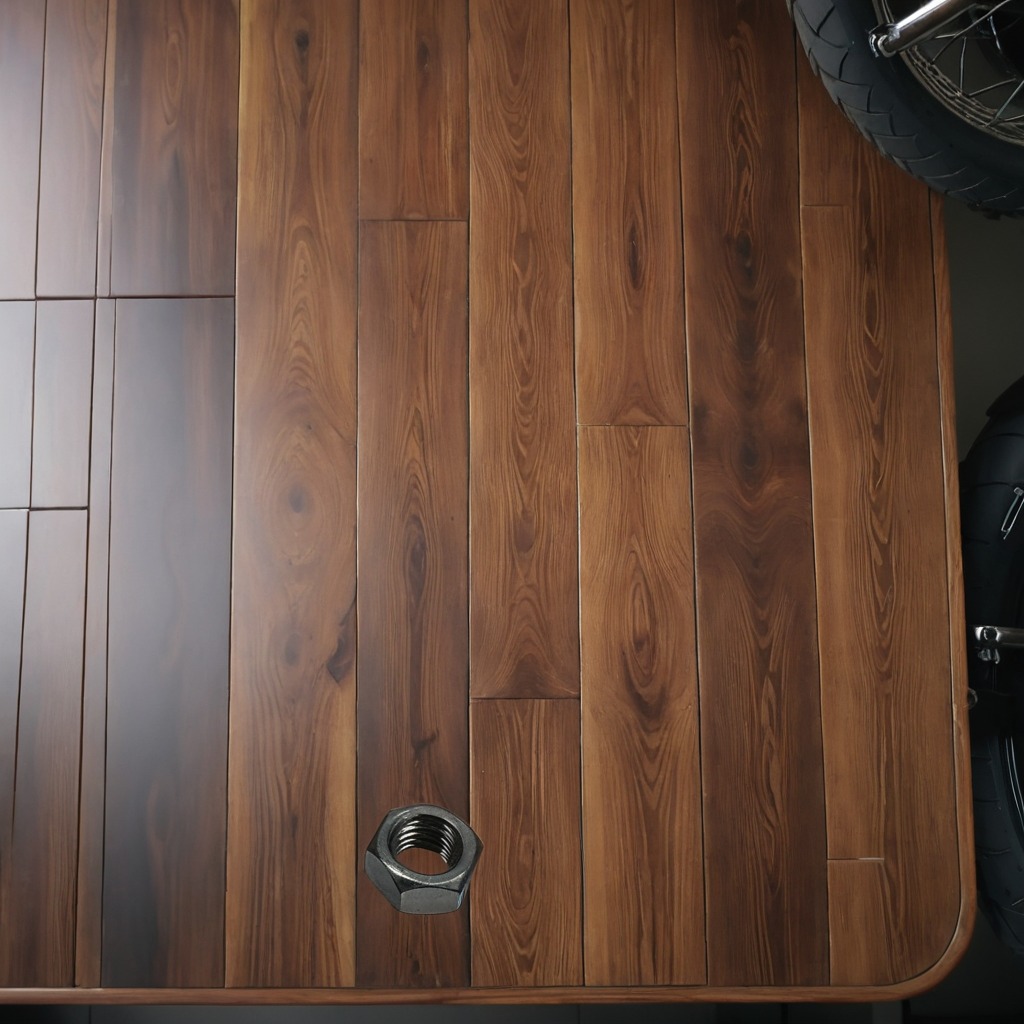
A metal nut is lying on an oil-spilled wooden table in a vintage motorcycle garage.